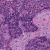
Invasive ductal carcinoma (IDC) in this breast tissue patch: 1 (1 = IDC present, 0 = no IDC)